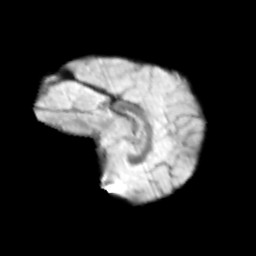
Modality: T2w
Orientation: sagittal
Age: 9
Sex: female
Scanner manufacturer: siemens
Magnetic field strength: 3 T
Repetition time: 3.8 s
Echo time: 0.07 s